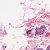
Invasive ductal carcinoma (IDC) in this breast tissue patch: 0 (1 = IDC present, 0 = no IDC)